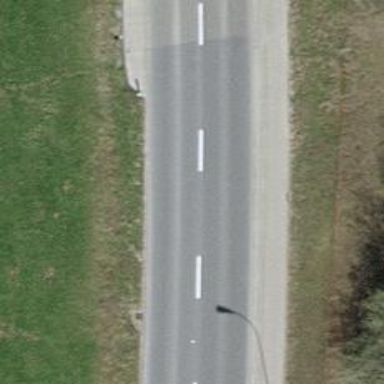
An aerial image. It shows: Secondary road with asphalt surface.